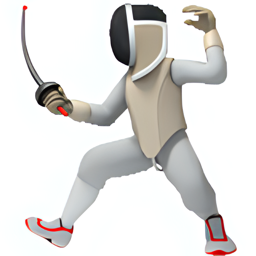
Name: fencer
Emoji: 🤺
Group: People & Body
Sub-group: person-sport